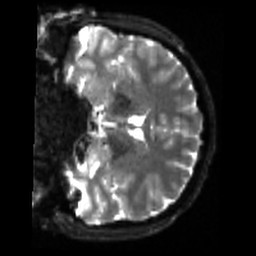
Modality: sbref
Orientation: coronal
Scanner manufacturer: siemens
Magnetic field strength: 3 T
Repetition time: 4 s
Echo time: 0.0594 s